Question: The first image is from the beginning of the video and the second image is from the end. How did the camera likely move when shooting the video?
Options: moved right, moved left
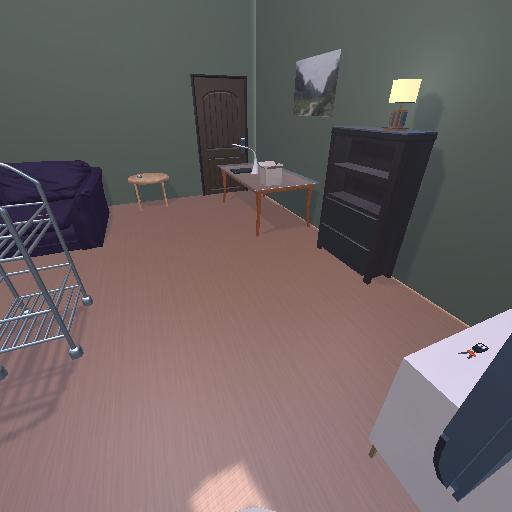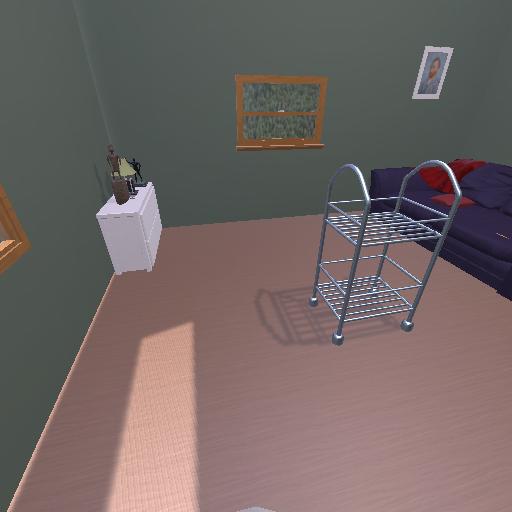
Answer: moved right